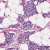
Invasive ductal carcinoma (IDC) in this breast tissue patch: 1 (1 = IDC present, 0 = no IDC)